Question: This is my index.php:
'''
<?php
error_reporting(E_ALL);
ini_set('display_errors', 1);
include "top.html";
include "main.html";
include "bottom.html";
?>
'''
Nothing special as you can see, and will be subject to change ;)
And this is my 'HTML' code (don't mind the text, it makes no sense at all, I was just bored and wrote some blindtext myself)
'''
<?xml version="1.0" encoding="utf-8"?>
<!DOCTYPE html PUBLIC "-//W3C//DTD XHTML 1.0 Strict//EN"
"http://www.w3.org/TR/xhtml1/DTD/xhtml1-strict.dtd">
<html xml:lang="en" lang="en">
<head>
<link rel="stylesheet" type="text/css" href="style.css" />
<title></title>
</head>
<body>
<div id="container">
<div id="header">
<h1>Header</h1>
</div>
<div id="menu">
<p>
Link1
Link2
Link3
Link4
</p>
</div>
<div id="content">
<!-- end of top.html -->
<h2>Ernahrungsphysiologische Bedeutung von Transfetten</h2>
<p>
Transfette, verdammt auf alle Ewigkeit, verschrien weil sie Krebs verursachen, verkannt, sind sie doch so nahrhaft, wertvoll und unersetzlich in unserer taglichen Ernahrung.<br>
Was die wenigsten Menschen wissen, ist, dass die Herstellung von Transfetten schon auf die Ureinwohner Sumatras zuruckgreift, die in ihren Voodooritualen mithilfe von Schweinehaut diese Leckerei herstellten.
Damals noch ein seltenes Gut, hauptsachlich innerhalb religioser Riten verwendet, ist es auch noch heute eine Spezialitat, die nur die wenigsten Gourmets unserer Zeit wirklich zu schatzen wissen.
</p>
<p>
Doch wo kommen diese Transfette eigentlich her? Hauptsachlich werden sie heutzutage gewonnen indem man altes Fritierfett filtert und die alten Pommesreste aus dem Filter dann in eine Olpresse wirft. Kaltgepresste Transfette sind dabei die seltensten aber auch gleichzeitig die schmackhaftesten Produkte, das Pommesol ist naturlich auch gesund, aber existiert in so grossen Mengen, dass man damit lieber seine Schweine futtern sollte, damit das Schnitzel auch ohne Bratfett in der Pfanne zubereitet werden kann.
</p>
<p>
Haben wir sie uberzeugt? Mochten sie Transfette in rauhen Mengen kaufen?<br />
Schreiben sie uns! Wir freuen uns auf ihre Bestellung.
</p>
<!-- end of main.html -->
</div>
<div id="footer">
this smells like footer
</div>
</div>
</body>
</html>
'''
So if I only include this whole thing as 'main.html' and leave the other files blank, everything is fine, but when I split up the code (at the postitions I marked) into the designated files... Strange things happen.
A picture tells more than thousand words, so here you go:

Any ideas?
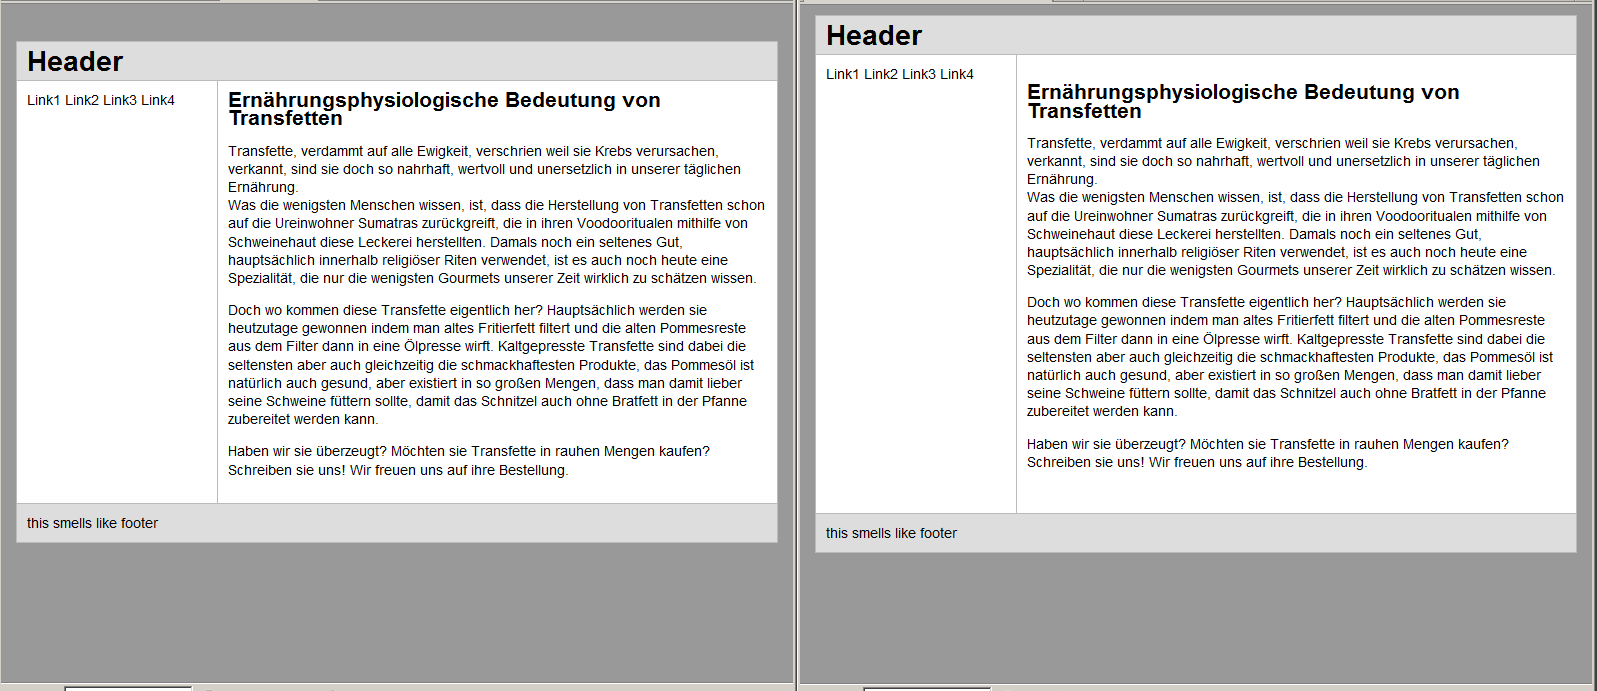
Answer: according to <URL> this might be a file encoding problem. setting it to utf-8 should help.